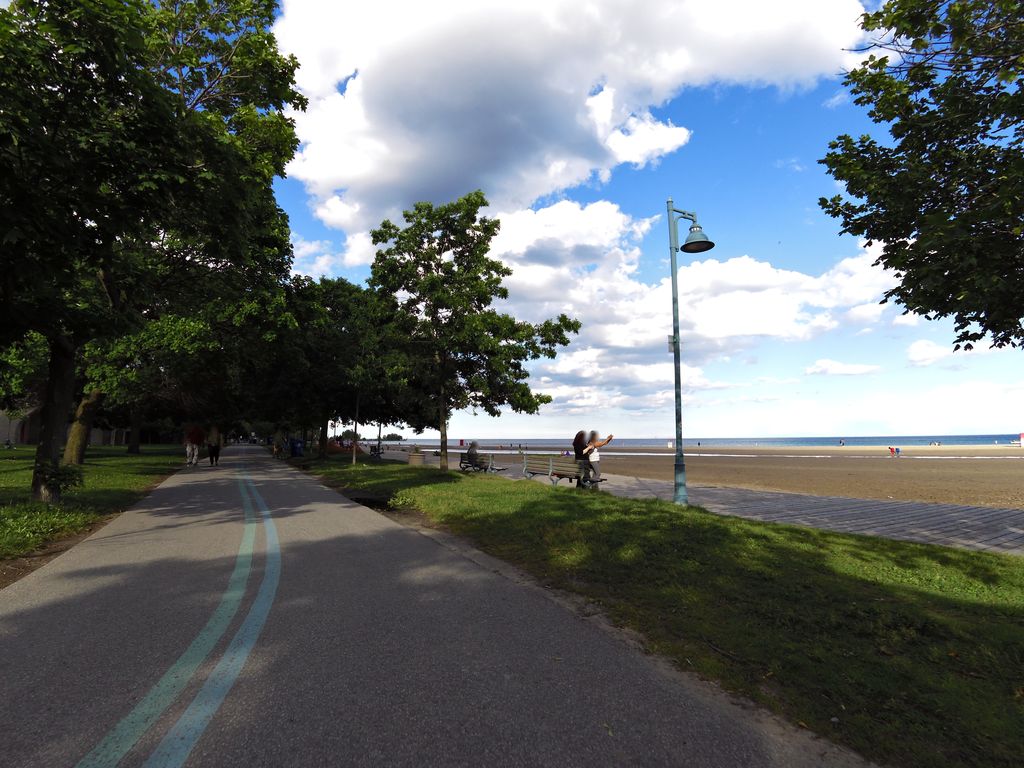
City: toronto